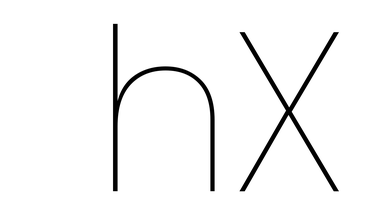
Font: Poppins-Thin